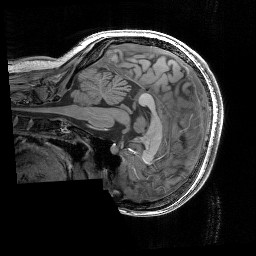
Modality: T1w
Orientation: sagittal
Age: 19
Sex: female
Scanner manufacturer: siemens
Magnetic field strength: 3 T
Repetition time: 2.3 s
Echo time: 0.00344 s